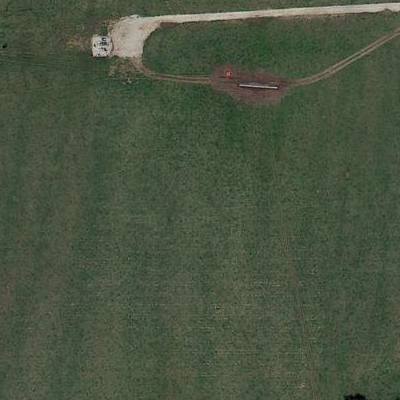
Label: aGrass